Question: When I try to new file into , it doesn't finish, on screen is my workflow:

I tried:
- - -
without any success. I read <URL>.
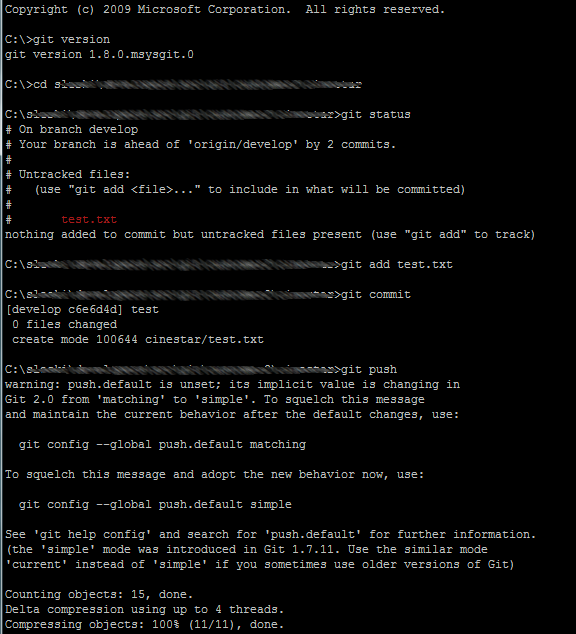
Answer: Pushing over the Git-protocol is still broken in Git for Windows. So if that's what you're attempting, check if you can push over another protocol instead.